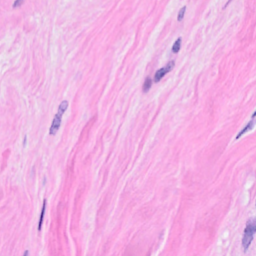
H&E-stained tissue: Breast